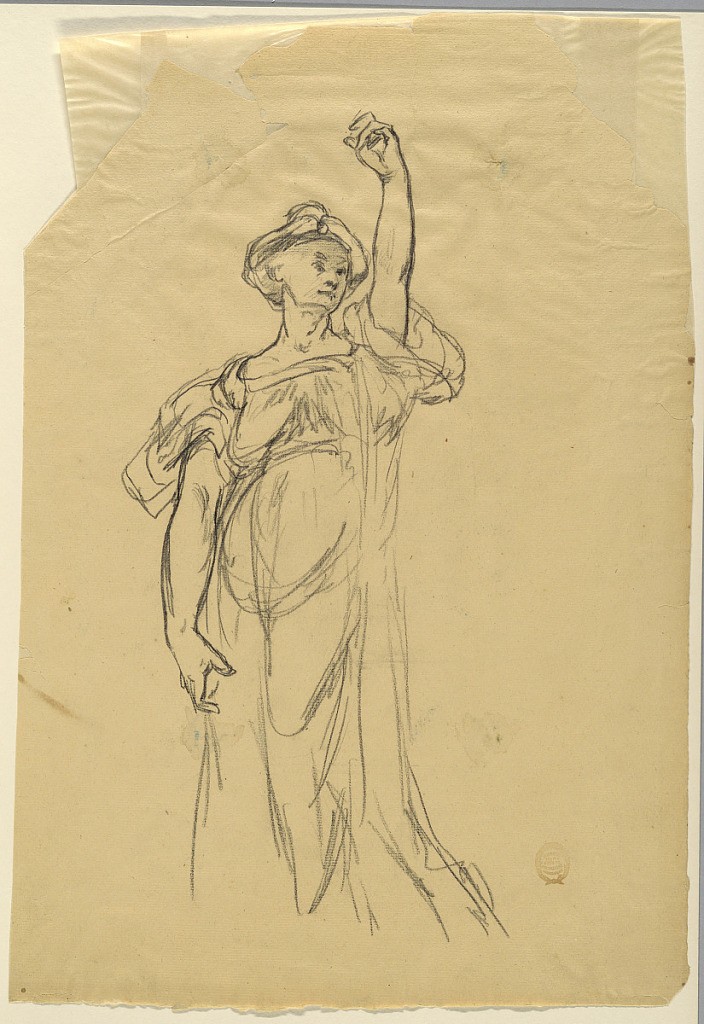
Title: Study of Figure with Raised Arm
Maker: Walter Shirlaw, American, b. Scotland, 1838–1909
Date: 1875–80
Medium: Graphite on cream laid paper
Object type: Drawing
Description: Three-quarter length study of standing woman. The woman is shown frontally in classical attire with raised left hand and hanging right arm.